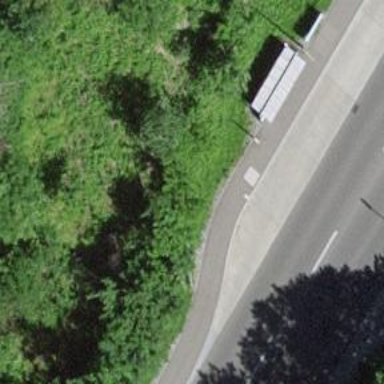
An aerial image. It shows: Platform with shelter for public transport.